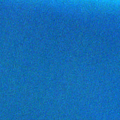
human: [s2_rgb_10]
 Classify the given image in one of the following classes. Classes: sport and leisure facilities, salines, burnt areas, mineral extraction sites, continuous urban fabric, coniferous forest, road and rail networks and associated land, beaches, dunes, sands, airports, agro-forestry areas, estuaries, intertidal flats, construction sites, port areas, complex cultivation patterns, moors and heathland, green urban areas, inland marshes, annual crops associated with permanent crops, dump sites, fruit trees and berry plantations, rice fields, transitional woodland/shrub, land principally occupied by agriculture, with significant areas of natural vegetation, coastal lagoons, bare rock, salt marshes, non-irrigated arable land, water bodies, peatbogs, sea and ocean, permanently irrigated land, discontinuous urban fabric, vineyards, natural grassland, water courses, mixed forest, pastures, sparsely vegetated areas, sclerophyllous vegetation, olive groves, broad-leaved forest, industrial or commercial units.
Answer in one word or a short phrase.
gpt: continuous urban fabric